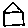
Label: house